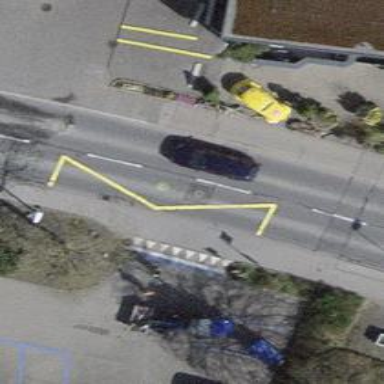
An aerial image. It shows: Bus stop with designated public transport stop position.